Aerial crown-view tile of a tropical tree (Barro Colorado Island, Panama), acquired 20250616:
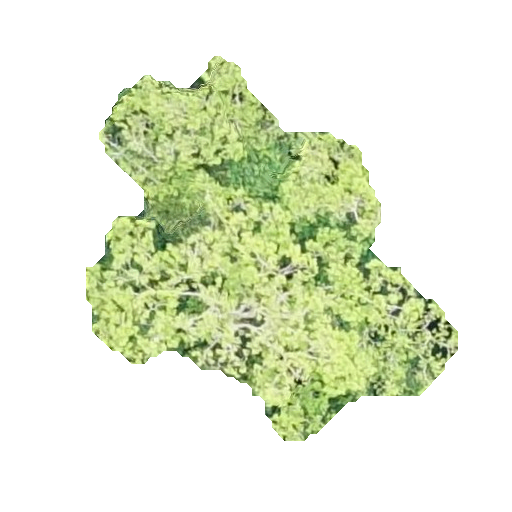
Species: Platypodium elegans
GBIF accepted scientific name: Platypodium elegans
Crown area: 120.616 m²